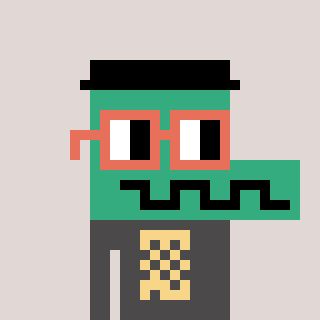
a pixel art character with square orange glasses, a crocodile-shaped head and a grayscale-colored body on a warm background